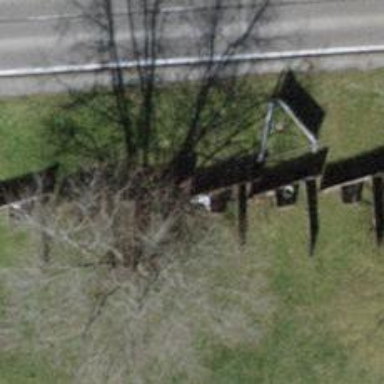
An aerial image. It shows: Wooden fence.